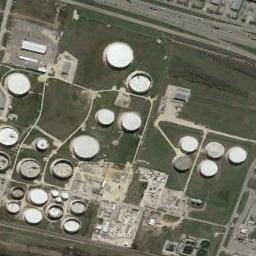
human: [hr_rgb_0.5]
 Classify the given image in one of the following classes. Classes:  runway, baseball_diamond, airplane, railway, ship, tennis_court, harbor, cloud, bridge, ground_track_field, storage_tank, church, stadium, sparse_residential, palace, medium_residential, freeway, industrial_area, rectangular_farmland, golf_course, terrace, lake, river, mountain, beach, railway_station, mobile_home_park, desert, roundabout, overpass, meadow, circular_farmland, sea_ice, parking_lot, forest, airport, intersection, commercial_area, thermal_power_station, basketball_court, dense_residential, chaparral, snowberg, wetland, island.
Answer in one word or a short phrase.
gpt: storage_tank